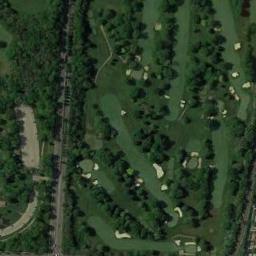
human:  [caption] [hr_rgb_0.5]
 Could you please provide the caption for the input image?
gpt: There are numerous trees next to the golf course .

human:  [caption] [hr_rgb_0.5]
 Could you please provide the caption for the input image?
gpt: There are two large bunkers and two paths .

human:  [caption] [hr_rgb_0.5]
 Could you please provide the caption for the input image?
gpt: There are many bunkers and paths on a large green lawn on the golf course, And many linear trees and a road .

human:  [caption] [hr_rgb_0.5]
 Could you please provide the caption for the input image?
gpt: The golf course has some fairways, Barrier trees and sandpits and a road goes through the golf course .

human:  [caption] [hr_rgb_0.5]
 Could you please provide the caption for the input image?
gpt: There are many rows of trees and some bunkers on the golf course .